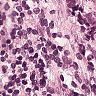
Metastatic tissue present: yes